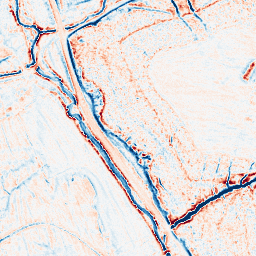
Category: edge_preserving
Decomposition family: anisotropic_diffusion
Decomposition parameters: iterations: 10
kappa: 50
gamma: 0.2
Upsampling method: cubic_catmull_rom
Upsampling parameters: scale: 2
Upsampling scale: 2